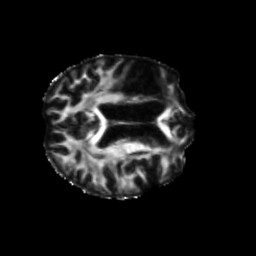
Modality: FA
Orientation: axial
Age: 64
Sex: female
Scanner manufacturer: siemens
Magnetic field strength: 3 T
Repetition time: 5.25 s
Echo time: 0.08 s